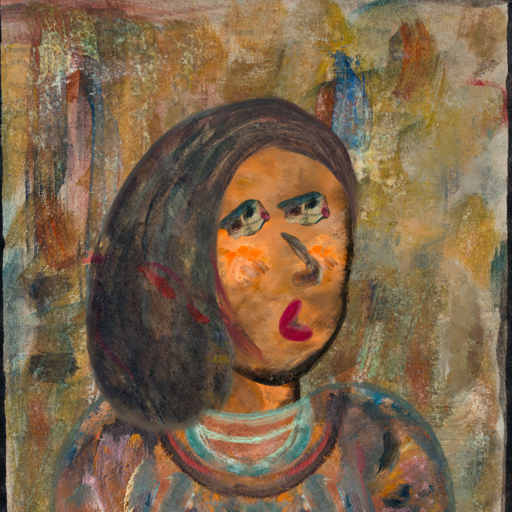
Background: Pipe, Head And Neck Side: Gypsy_Queen, Face Side: Pipe, Bust: Boggyland, Hair Side: Gypsy_Mother, Head Accessory: Blank, Second Necklace: Blank, Necklace: Blank, Baby: Blank